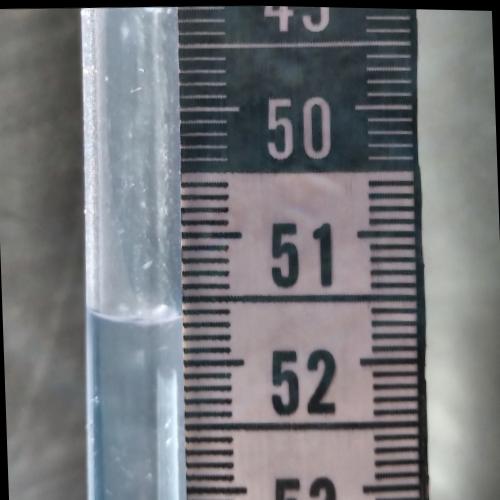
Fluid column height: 51.6 cm